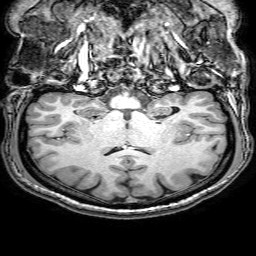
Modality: T1w
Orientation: sagittal
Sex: male
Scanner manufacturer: philips
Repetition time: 0.008235 s
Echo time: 0.00383 s